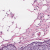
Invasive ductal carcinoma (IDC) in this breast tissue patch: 1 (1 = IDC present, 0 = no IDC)